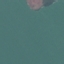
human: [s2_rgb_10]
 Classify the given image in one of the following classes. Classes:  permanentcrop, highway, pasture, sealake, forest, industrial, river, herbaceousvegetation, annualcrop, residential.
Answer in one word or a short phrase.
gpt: SeaLake